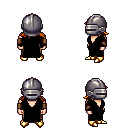
a pixel art fantasy rpg character, male body template, human, light skin, black robe, robe skirt, dark blonde loose hair, metal helm, leather bracers, gold boots, four views (front, back, left, right), 2x2 character sprite sheet, small pixel art, hard edges, no anti-aliasing